A time-domain waveform of one vibration snapshot from a rolling-element bearing is shown. Classify the bearing condition as one of: normal, inner_race, outer_race, ball.
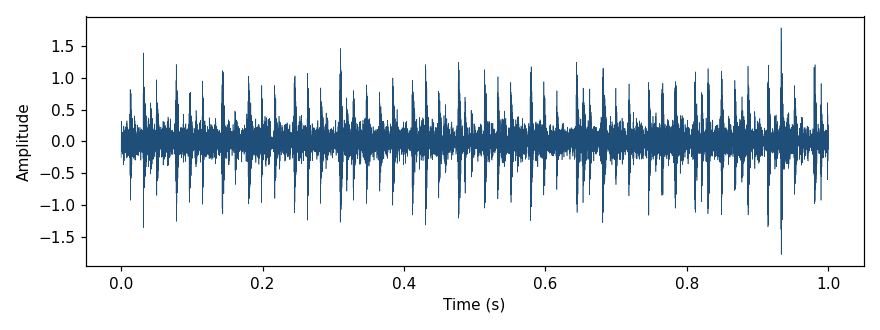
Answer: outer_race